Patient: sex M, age 31
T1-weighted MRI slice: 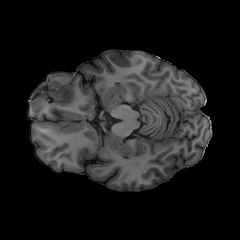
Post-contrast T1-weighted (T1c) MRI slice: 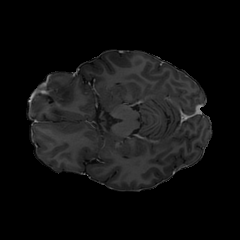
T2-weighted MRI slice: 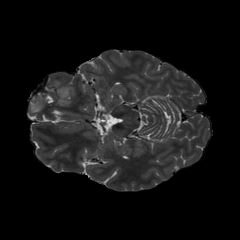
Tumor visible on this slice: yes
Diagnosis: Astrocytoma, IDH-mutant
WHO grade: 2